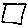
Label: square